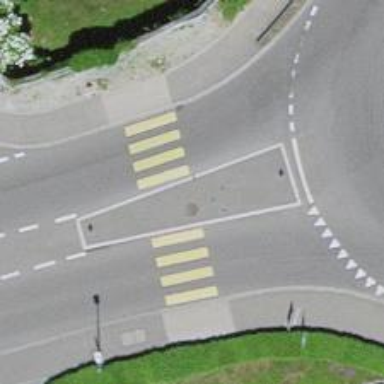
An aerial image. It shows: Zebra crossing on the road.